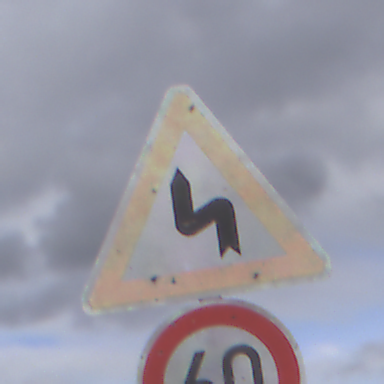
Verkehrszeichen: DoppelkurveZunaechstLinks
Zusatzzeichen unten: Geschwindigkeit60
Umgebung: Outdoor, Suburban
Tageszeit: MorningAfternoon
Wetter: PartlyCloudy
Licht: Natural
Jahreszeit: NotSpecified
Kontrast: LowContrast